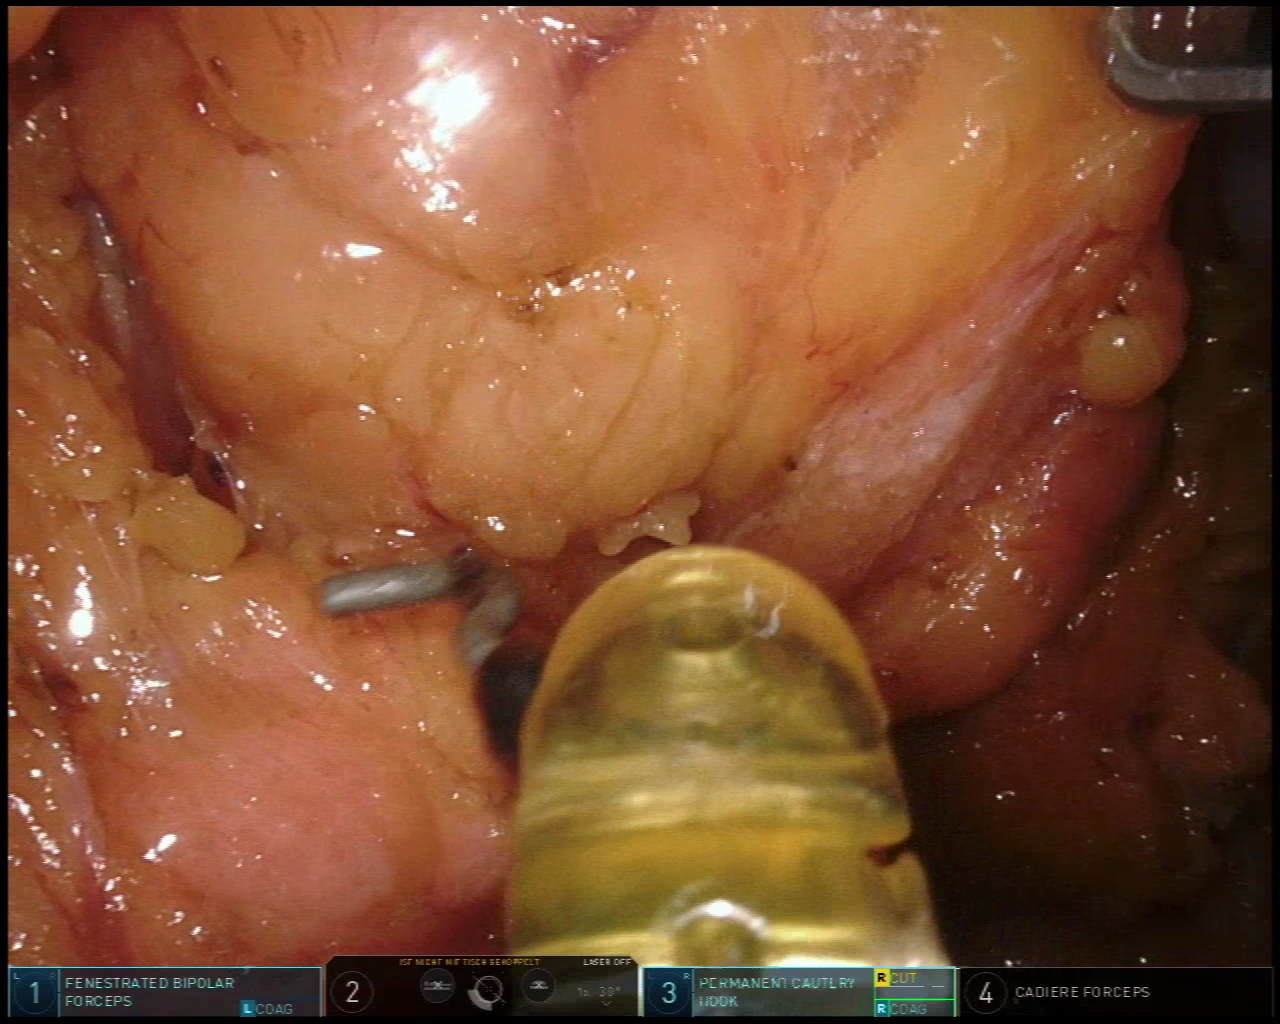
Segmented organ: pancreas
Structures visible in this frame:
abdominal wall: yes
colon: no
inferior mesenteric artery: no
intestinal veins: no
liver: no
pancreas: yes
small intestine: no
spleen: no
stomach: no
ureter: no
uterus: no
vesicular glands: no